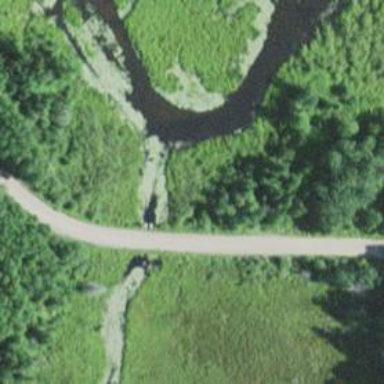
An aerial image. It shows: Culvert tunnel.